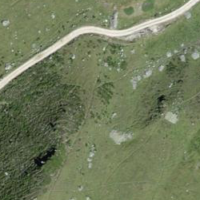
EUNIS habitat code: 26
Species observed at this site:
Anthus trivialis
Oenanthe oenanthe
Linaria cannabina
Anthus spinoletta
Podisma pedestris
Fringilla coelebs
Ptyonoprogne rupestris
Turdus merula
Phylloscopus collybita
Parus major
Erithacus rubecula
Cuculus canorus
Aquila chrysaetos
Phoenicurus ochruros
Nucifraga caryocatactes
Falco tinnunculus
Corvus corax
Motacilla alba
Delichon urbicum
Periparus ater